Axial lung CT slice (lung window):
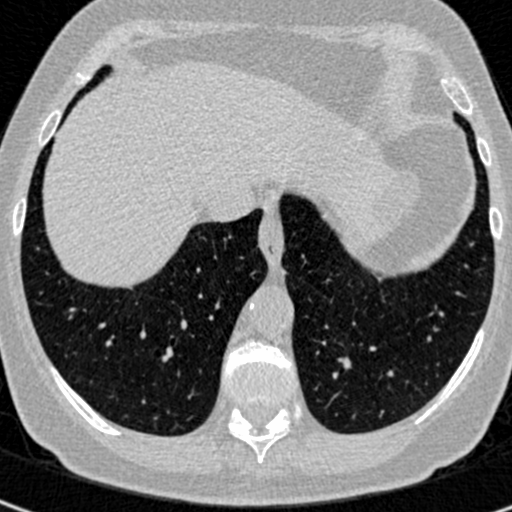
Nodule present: no